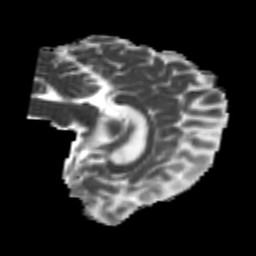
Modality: MD
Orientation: sagittal
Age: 22
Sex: male
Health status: healthy
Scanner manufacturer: philips
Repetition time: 7.386 s
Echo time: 0.08599 s